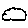
Label: cloud